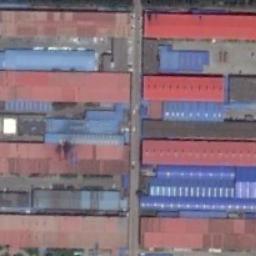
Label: industrial_area